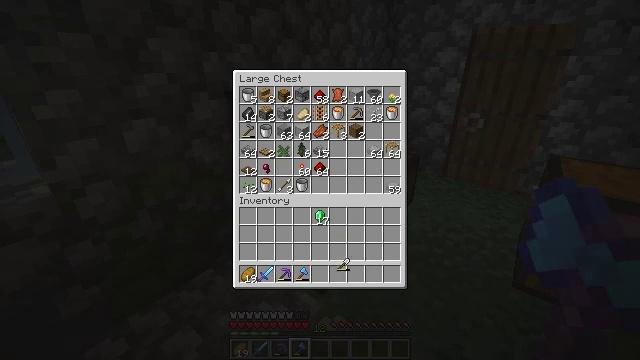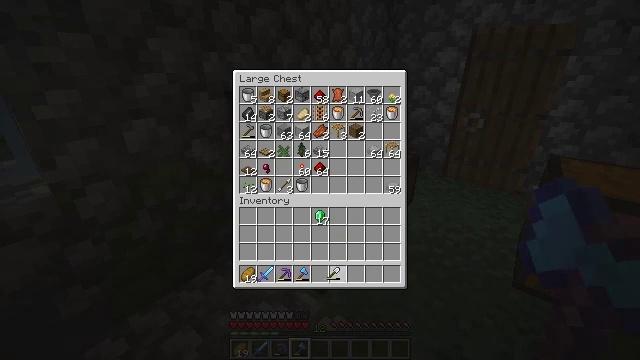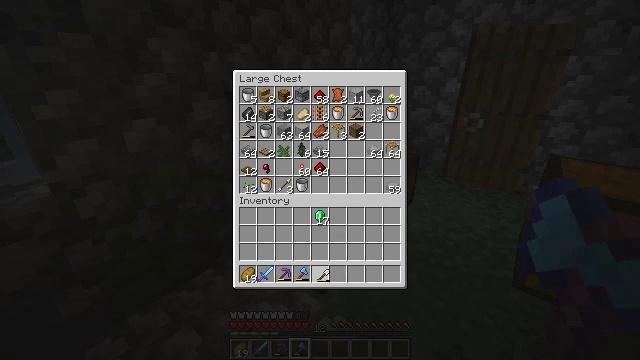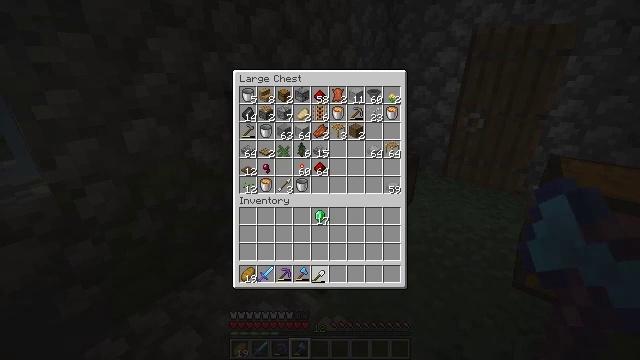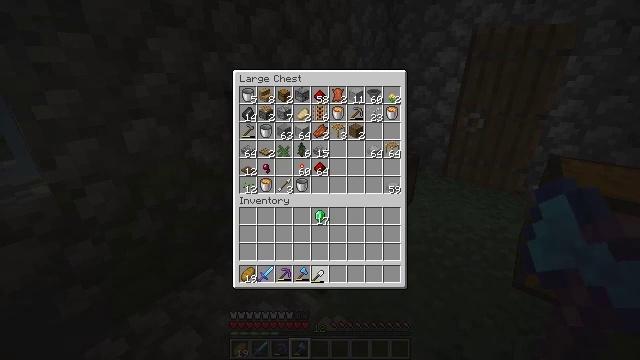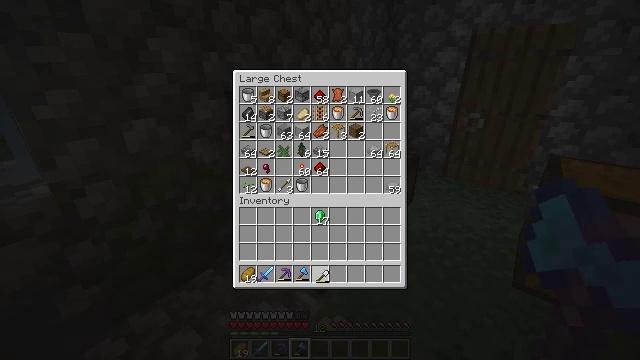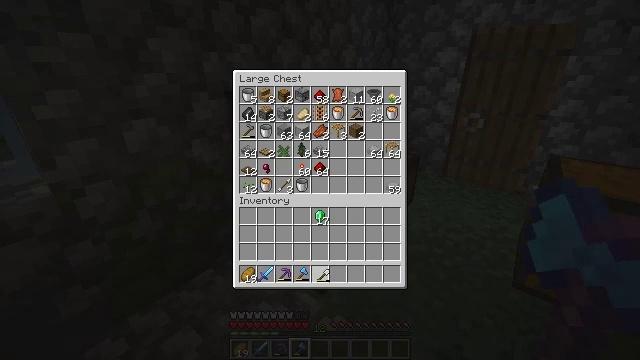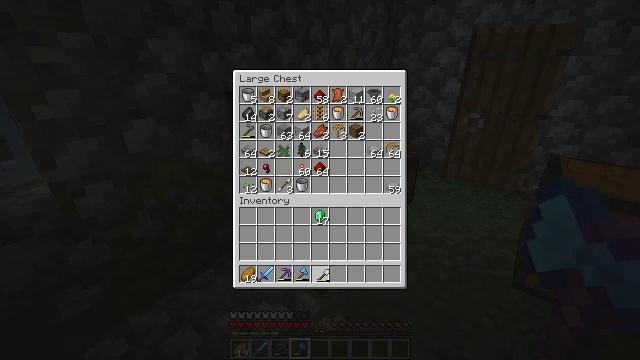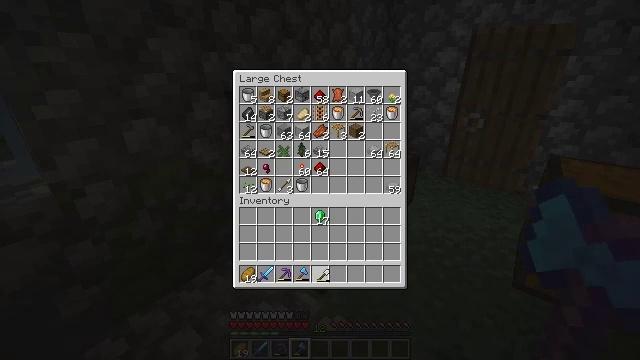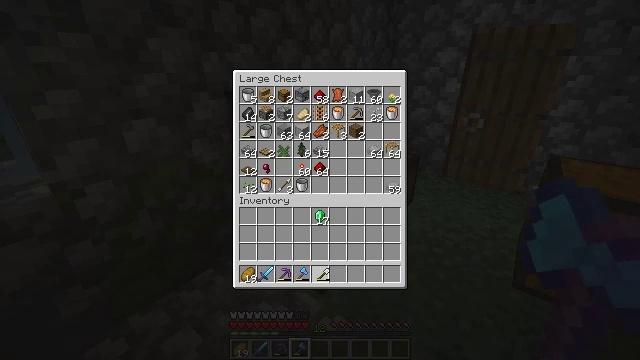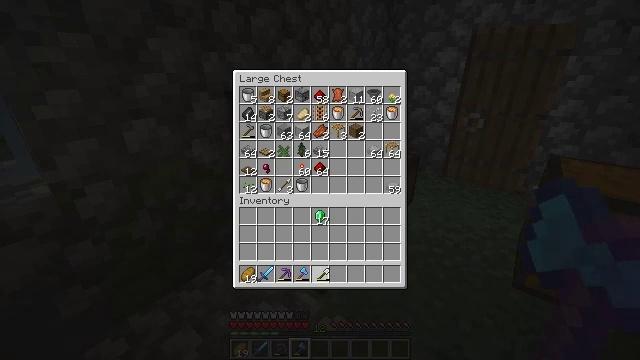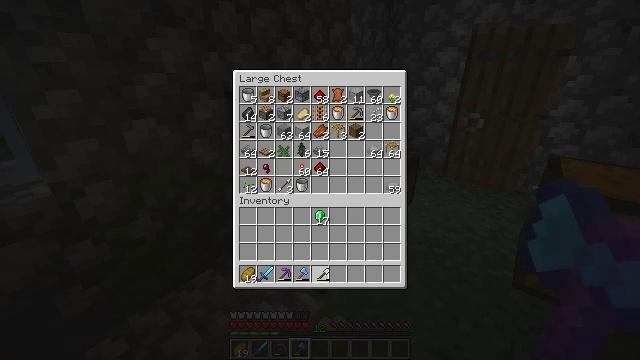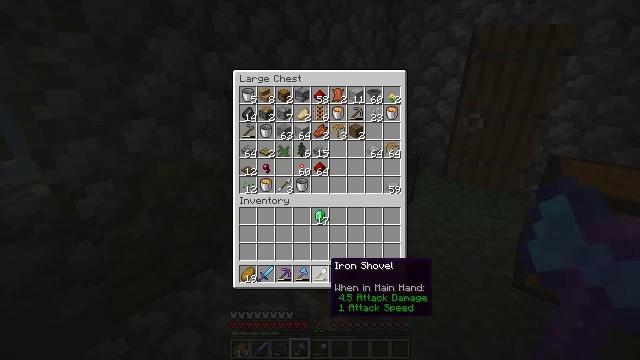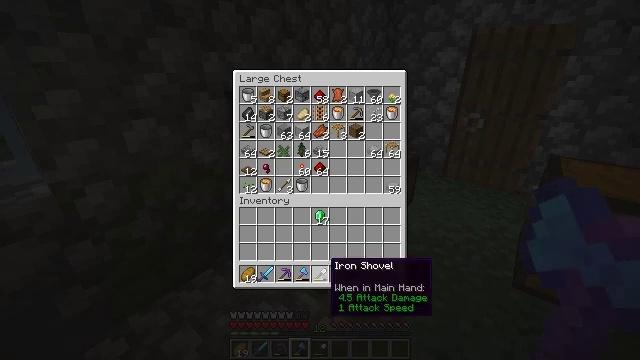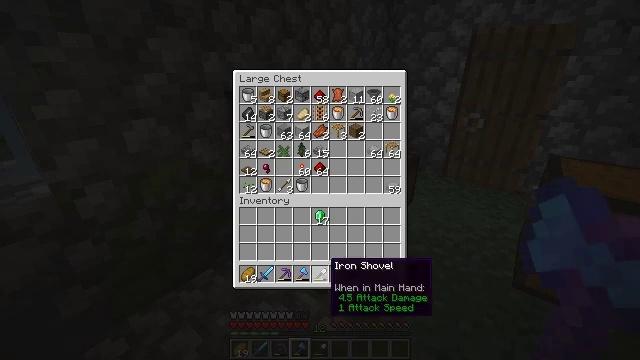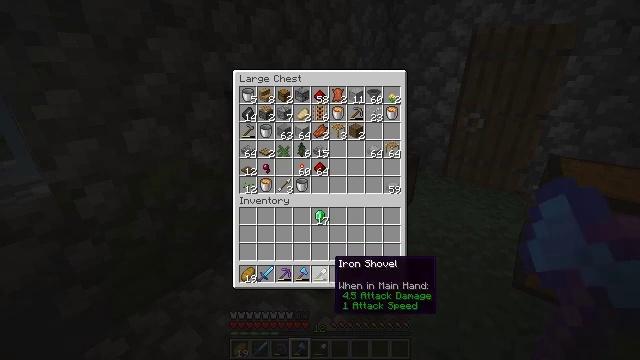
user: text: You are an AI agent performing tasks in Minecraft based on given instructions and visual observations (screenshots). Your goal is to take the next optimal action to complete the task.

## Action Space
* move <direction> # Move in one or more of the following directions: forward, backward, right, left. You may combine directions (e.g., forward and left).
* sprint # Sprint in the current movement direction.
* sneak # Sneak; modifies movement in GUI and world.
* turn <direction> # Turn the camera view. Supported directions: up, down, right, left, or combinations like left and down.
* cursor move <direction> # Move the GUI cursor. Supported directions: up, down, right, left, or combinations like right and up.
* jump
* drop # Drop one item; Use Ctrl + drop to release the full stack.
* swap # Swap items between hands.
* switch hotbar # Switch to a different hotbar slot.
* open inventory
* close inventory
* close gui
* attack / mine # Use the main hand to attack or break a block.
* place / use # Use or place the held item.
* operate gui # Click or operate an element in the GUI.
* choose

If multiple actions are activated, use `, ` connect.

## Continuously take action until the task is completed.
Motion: motion action
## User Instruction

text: Craft iron boots in the crafting grid.
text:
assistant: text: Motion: turn left and down
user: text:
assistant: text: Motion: turn left
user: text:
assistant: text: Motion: no_op
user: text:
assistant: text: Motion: no_op
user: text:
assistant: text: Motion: no_op
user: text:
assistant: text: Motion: no_op
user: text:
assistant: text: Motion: no_op
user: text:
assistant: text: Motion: no_op
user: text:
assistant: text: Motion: attack / mine
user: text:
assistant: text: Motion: attack / mine
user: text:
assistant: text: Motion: attack / mine
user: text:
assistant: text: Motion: no_op
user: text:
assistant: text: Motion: no_op
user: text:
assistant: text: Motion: no_op
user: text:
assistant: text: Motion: no_op
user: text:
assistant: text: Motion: turn right and up
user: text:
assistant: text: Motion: turn up
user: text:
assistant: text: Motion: no_op
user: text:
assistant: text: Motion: turn left
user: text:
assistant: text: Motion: no_op
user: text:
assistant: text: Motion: no_op
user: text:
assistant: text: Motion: no_op
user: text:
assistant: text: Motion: no_op
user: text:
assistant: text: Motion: no_op
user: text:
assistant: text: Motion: no_op
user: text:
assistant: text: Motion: no_op
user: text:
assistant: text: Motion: turn right
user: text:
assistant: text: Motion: turn right
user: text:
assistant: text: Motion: turn right
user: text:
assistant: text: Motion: no_op